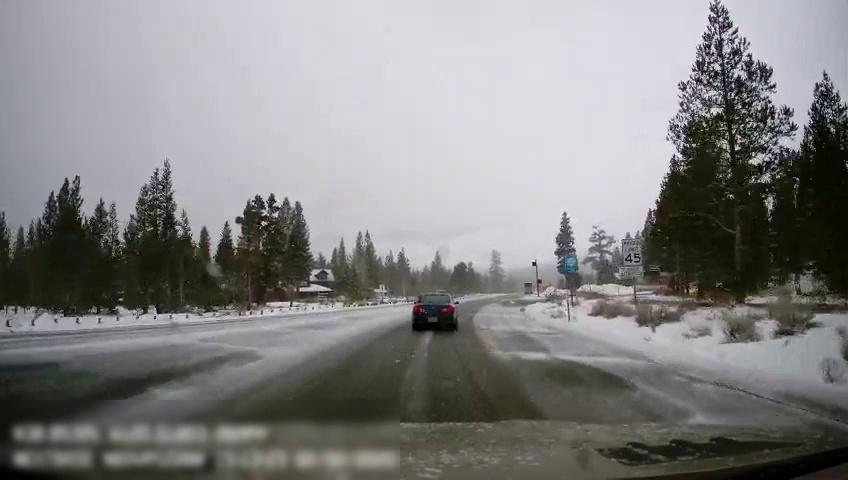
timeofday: Day
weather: Snowy
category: Drivable Space
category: Vehicles | Car
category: Vehicles | Bus
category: Traffic | Signs
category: Traffic | Signs
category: Traffic | Signs